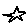
Label: star